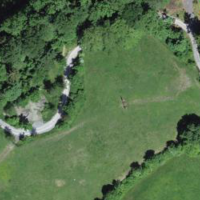
EUNIS habitat code: 53
Species observed at this site:
Allium ursinum
Vicia sepium
Rhamnus cathartica
Chorthippus brunneus
Lasiommata megera
Pica pica
Phoenicurus ochruros
Lamium galeobdolon